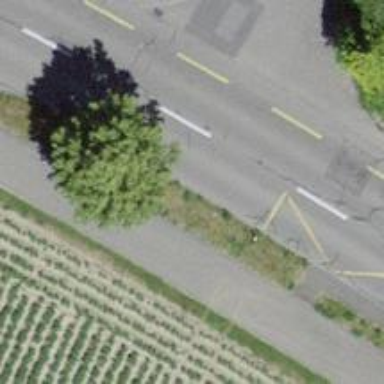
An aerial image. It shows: Secondary road with asphalt surface and designated cycle lane.